Aerial crown-view tile of a tropical tree (Barro Colorado Island, Panama), acquired 20250414:
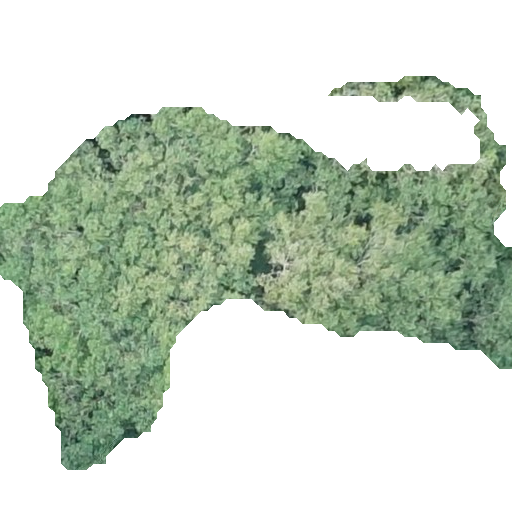
Species: Apeiba membranacea
GBIF accepted scientific name: Apeiba membranacea
Crown area: 167.57 m²